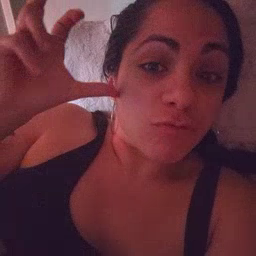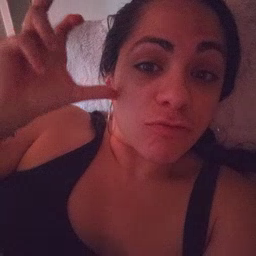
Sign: hear